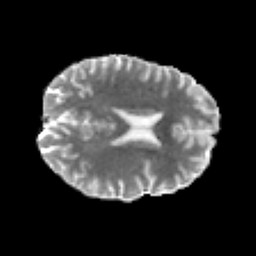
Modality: MD
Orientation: axial
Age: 30
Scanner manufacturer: philips
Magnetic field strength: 3 T
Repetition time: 8.603 s
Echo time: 0.1268 s